Field crop: tomato
Growth stage: 2
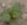
Species: solanum